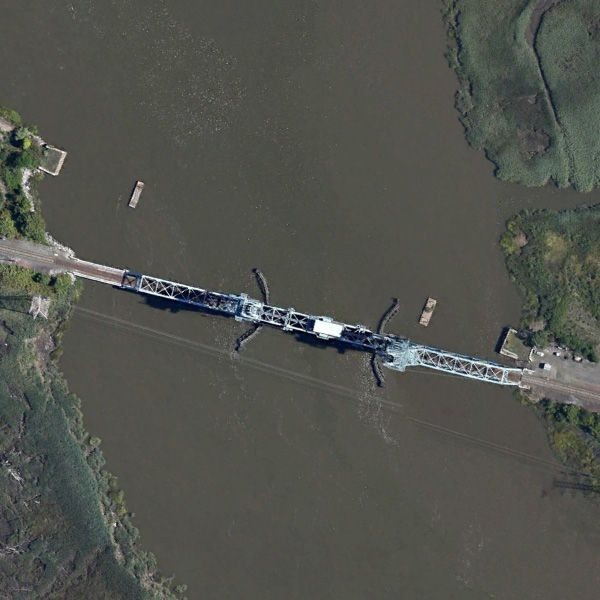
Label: Bridge